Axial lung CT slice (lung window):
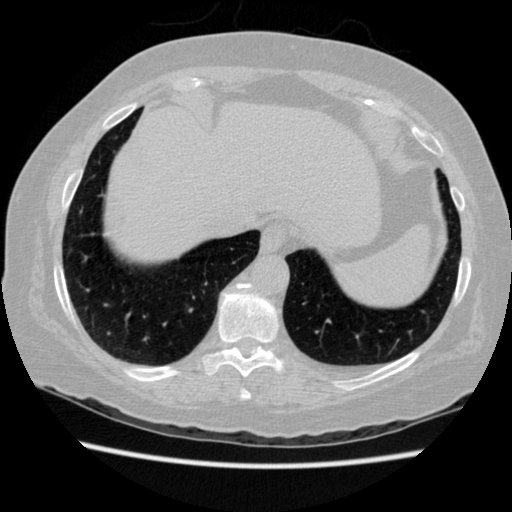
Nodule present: no